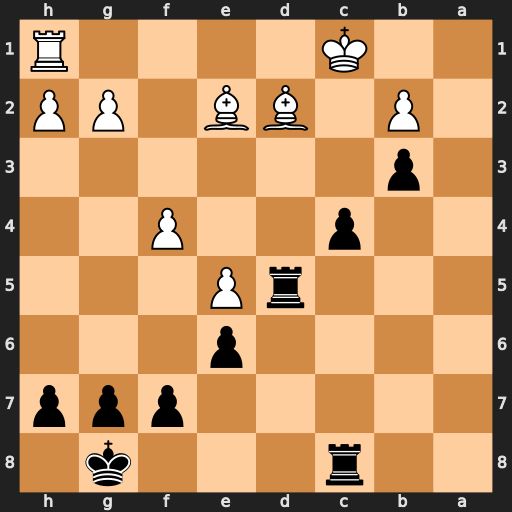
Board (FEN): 2r3k1/5ppp/4p3/3rP3/2p2P2/1p6/1P1BB1PP/2K4R
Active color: b
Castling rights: -
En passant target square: -
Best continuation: Ra8 Kb1 Rxd2